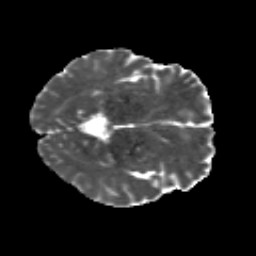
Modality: MD
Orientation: axial
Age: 22
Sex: male
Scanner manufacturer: siemens
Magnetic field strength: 3 T
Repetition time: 8.8 s
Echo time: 0.085 s